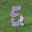
Label: 5